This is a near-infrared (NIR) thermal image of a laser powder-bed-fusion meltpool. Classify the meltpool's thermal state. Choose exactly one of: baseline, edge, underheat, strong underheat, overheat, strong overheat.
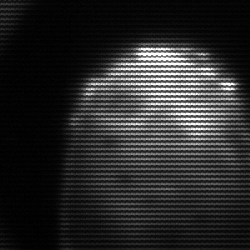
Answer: edge